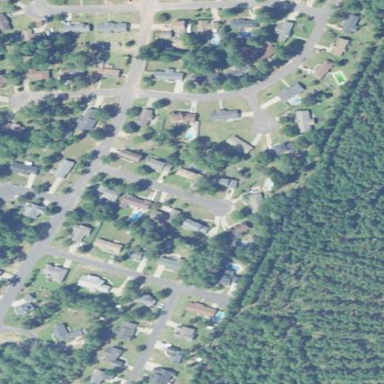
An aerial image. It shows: Residential area in neighborhood consisting of single-family homes.